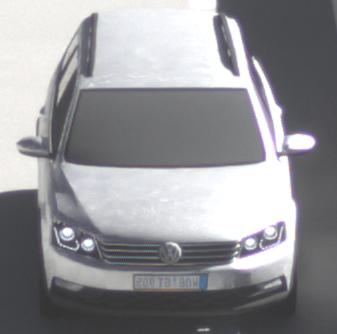
Make: VW
Model: Passat Alltrack 1.8 TSI
Detailed model: Passat (B7) Alltrack
Model produced from: 2012/03
Model produced until: 2013/06
Doors: 5
Color: white
Road condition: dry road
Daytime: morning or afternoon
Contrast: high contrast